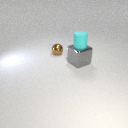
large gray metal cube below small cyan rubber cylinder